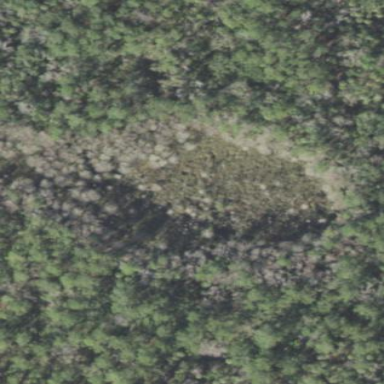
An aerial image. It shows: Swamp in wetland area.